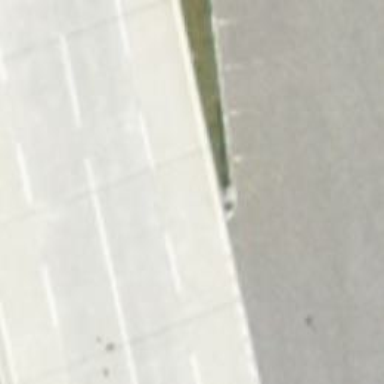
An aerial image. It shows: Parking area.